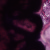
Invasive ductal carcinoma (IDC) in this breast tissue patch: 0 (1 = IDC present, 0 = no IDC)